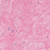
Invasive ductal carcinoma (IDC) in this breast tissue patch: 0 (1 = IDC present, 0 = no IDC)